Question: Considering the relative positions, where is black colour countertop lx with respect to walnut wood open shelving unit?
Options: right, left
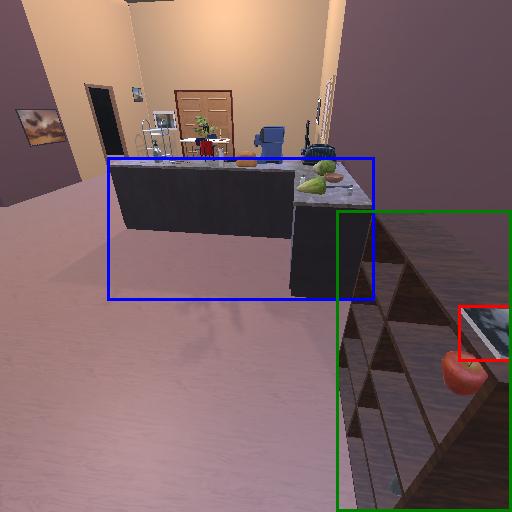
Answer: right